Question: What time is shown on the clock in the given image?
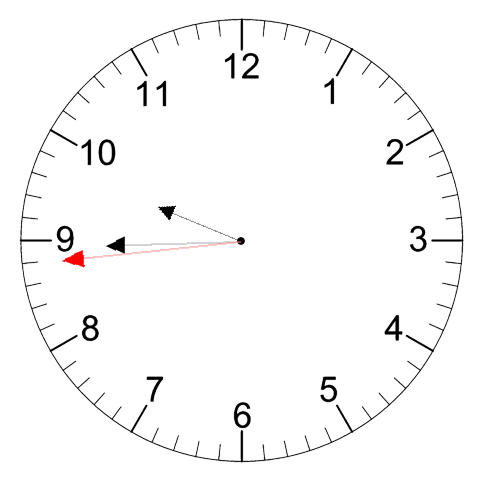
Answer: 09:44:44